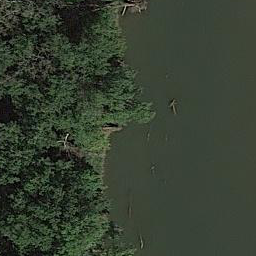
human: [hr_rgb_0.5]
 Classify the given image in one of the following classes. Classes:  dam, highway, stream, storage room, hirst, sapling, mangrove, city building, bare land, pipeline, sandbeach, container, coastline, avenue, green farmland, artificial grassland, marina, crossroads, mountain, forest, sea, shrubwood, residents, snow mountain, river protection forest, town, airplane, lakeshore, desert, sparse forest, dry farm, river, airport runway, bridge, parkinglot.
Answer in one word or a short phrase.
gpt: river protection forest